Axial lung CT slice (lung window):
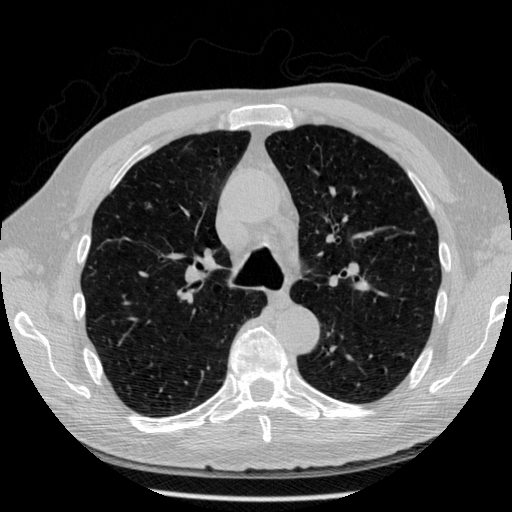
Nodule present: yes
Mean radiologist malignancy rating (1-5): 2.5